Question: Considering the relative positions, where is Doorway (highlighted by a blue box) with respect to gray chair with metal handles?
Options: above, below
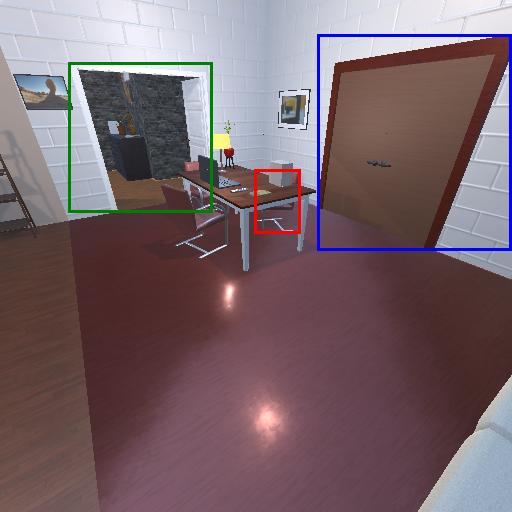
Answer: above